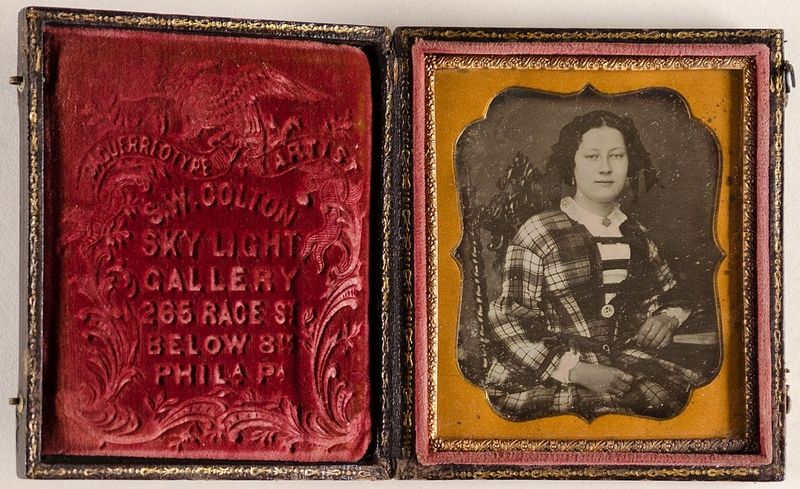
Titel: Unbekannte junge Frau
Künstler: S. W. Colton
Standort: Hamburg
Institution: Museum für Kunst und Gewerbe Hamburg
Schlagwörter: frau, portrait, figur, foto, fotografie, photographie, photo, etui, lichtbild, daguerreotypie, bildwerke, angewandte und bildende kunst, hessische systematik, porträt, porträtfotografie, porträtphotographie, hüftbild